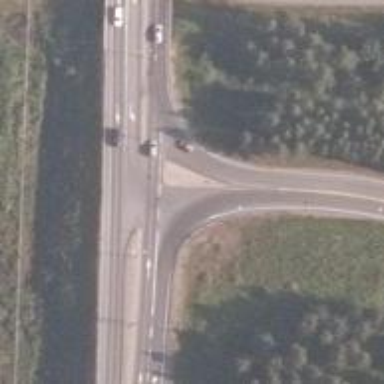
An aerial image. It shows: Trunk link highway with asphalt surface.